Field crop: tomato
Growth stage: 1
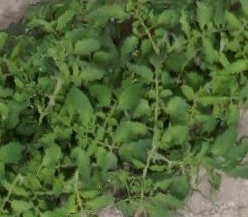
Species: tomato